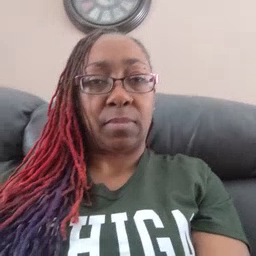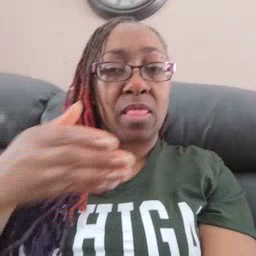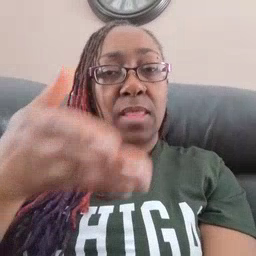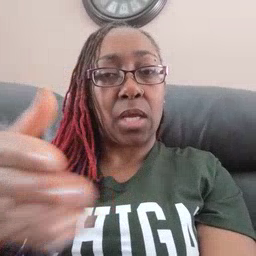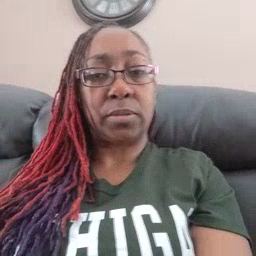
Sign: there